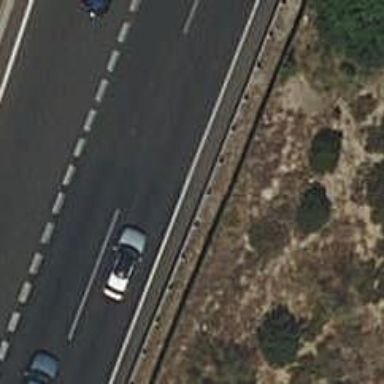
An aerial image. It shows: Motorway link.